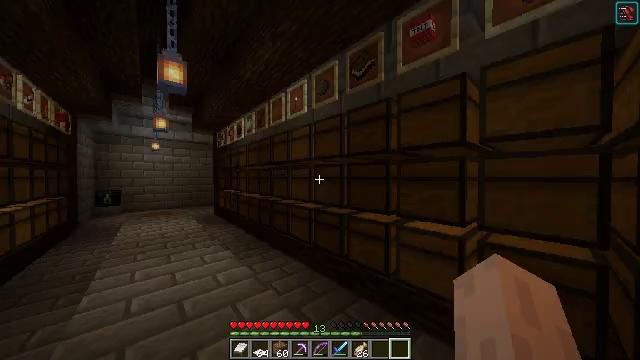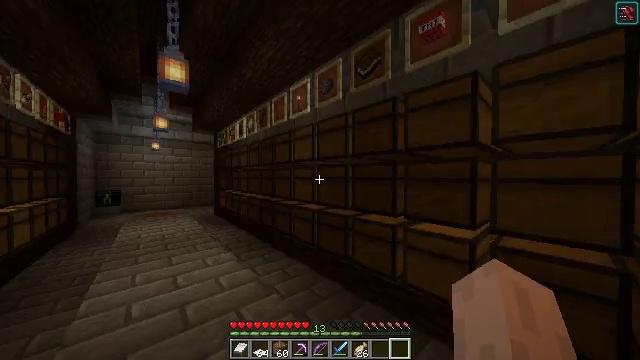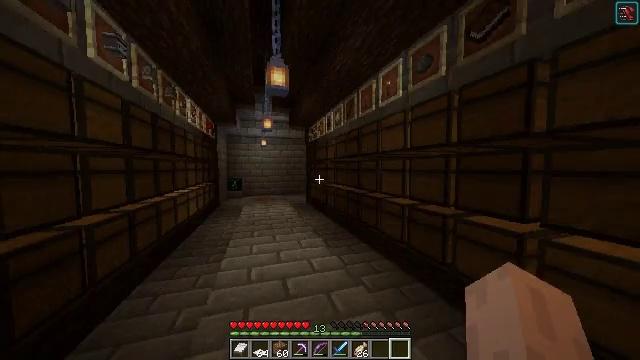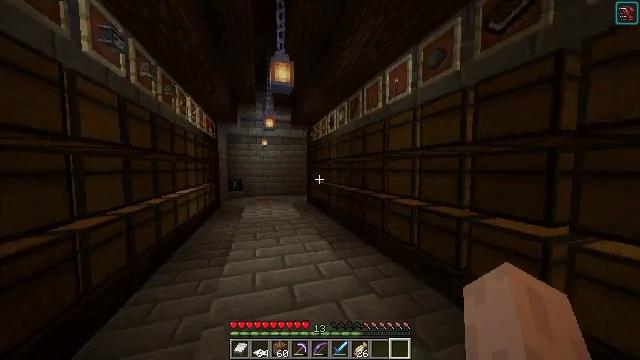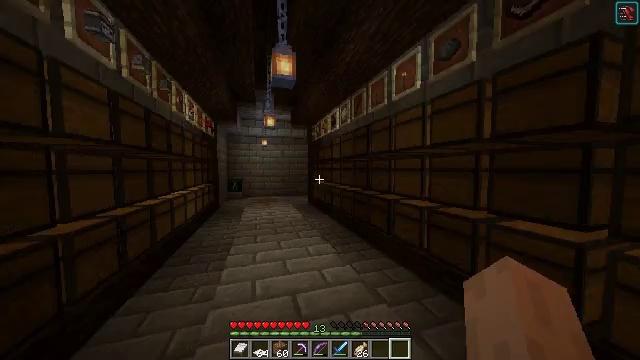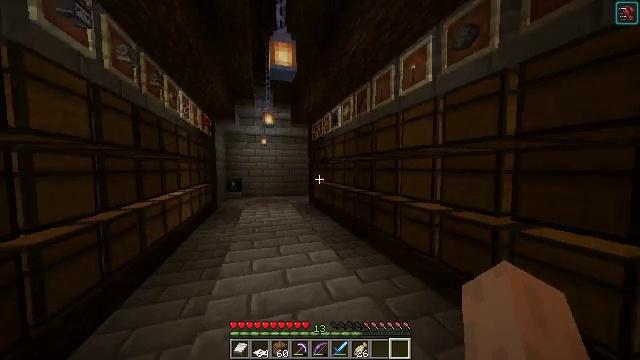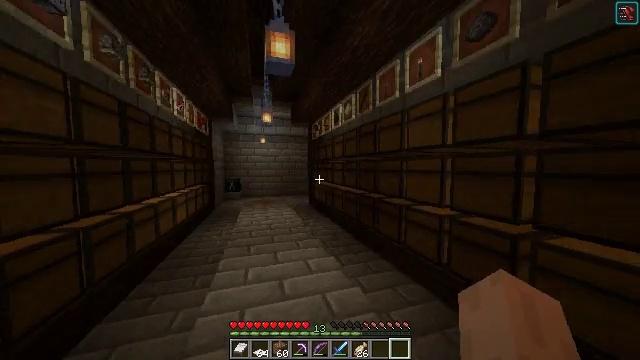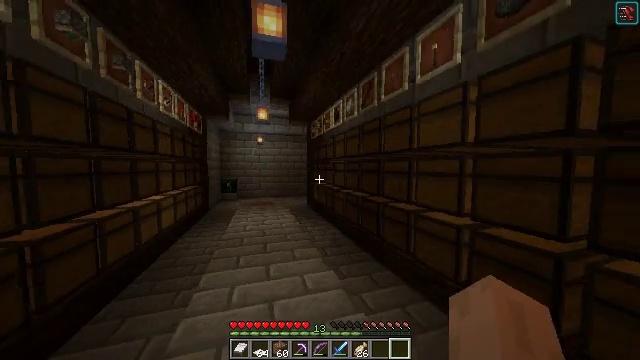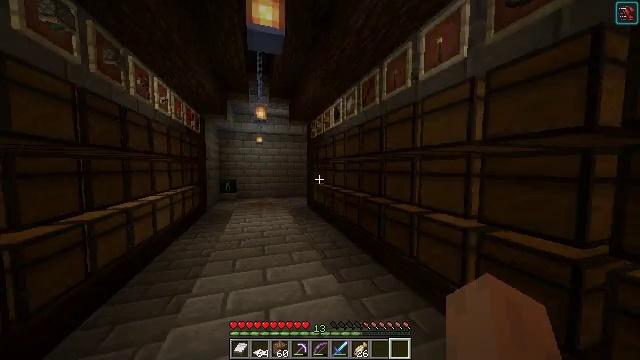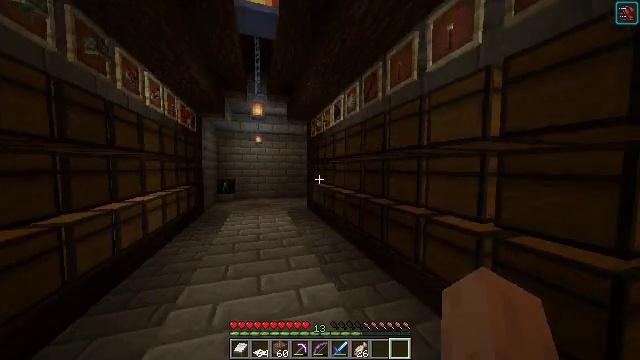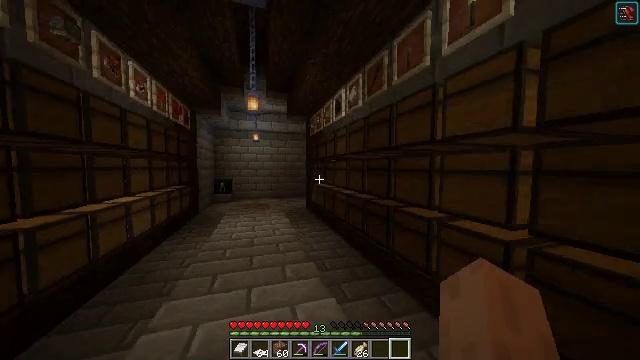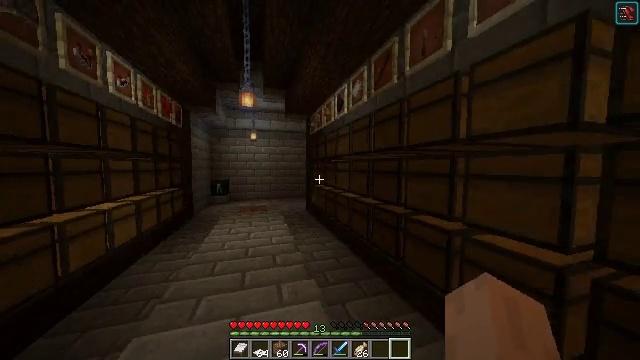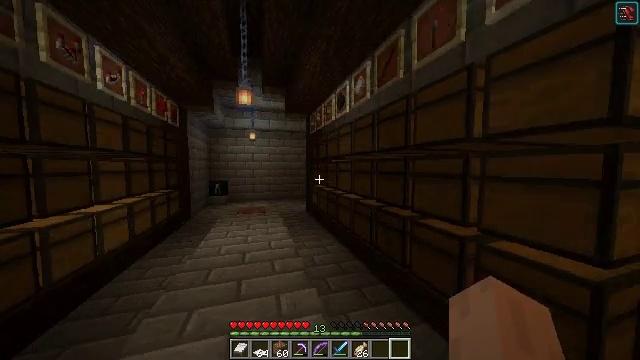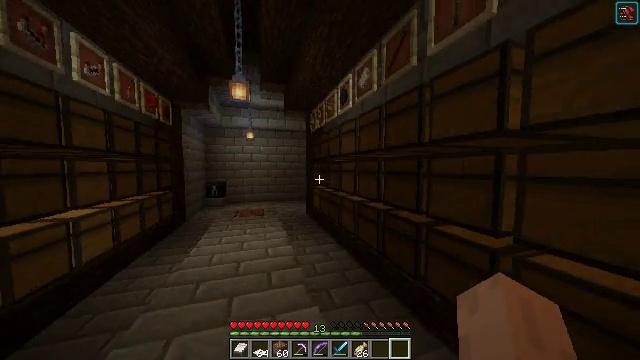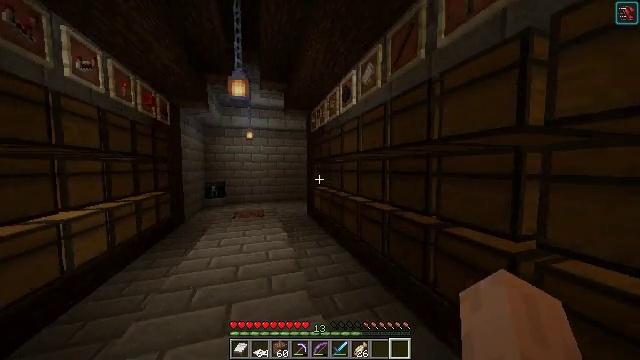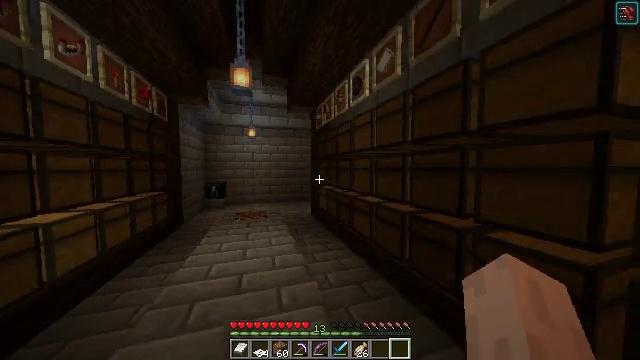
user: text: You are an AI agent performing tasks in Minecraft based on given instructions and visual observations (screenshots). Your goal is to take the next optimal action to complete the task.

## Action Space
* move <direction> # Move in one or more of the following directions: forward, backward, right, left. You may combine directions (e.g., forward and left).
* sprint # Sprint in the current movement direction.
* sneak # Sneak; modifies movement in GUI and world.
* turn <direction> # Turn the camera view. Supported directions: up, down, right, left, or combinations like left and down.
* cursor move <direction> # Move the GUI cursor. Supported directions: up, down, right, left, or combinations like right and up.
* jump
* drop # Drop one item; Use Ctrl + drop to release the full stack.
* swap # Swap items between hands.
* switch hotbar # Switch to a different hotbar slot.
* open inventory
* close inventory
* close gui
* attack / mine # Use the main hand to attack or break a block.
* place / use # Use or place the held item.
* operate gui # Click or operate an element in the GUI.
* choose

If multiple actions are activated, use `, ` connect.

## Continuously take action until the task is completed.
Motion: motion action
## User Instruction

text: Craft a shulker box.
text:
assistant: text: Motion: move forward and move left
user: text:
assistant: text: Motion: move forward and move left, turn left and down
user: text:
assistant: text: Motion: move forward
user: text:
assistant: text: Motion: move forward
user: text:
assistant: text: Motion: move forward
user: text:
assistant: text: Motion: move forward
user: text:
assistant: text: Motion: move forward
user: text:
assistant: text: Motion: move forward
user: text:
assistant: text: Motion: move forward
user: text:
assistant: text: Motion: move forward
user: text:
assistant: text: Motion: move forward
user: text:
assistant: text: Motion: move forward
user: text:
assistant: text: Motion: move forward
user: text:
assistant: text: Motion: move forward and move left
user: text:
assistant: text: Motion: move forward and move left
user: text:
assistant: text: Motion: move forward and move left
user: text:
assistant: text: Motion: move forward and move left, turn right
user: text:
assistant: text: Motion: move forward and move left, turn right
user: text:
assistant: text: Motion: move forward and move left, turn right and down
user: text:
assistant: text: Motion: move forward and move left, turn right and down
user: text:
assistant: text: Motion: move forward and move left, turn right and down
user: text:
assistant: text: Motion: move forward and move left, turn right and down
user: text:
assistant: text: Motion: move forward and move left, turn right and down
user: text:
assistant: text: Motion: move forward and move left, turn right
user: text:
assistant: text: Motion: turn right and down
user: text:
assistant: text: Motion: no_op
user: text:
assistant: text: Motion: use / place
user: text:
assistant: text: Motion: turn right, use / place
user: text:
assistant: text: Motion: turn right
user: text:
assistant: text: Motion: no_op